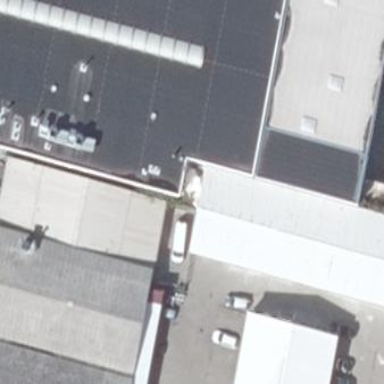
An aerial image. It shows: Commercial building.